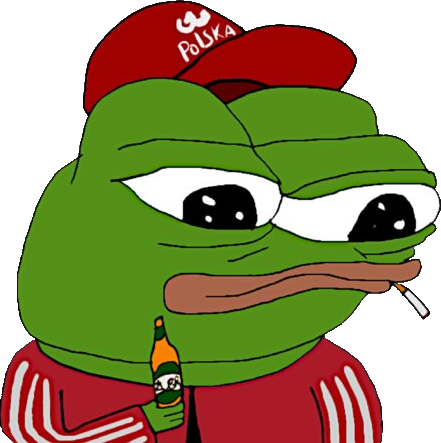
Label: 5_Pepe